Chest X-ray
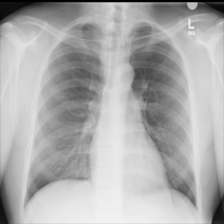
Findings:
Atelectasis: negative
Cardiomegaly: negative
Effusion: negative
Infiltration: negative
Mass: negative
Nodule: negative
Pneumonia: negative
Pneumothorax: negative
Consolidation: negative
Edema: negative
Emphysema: negative
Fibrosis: negative
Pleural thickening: negative
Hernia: negative